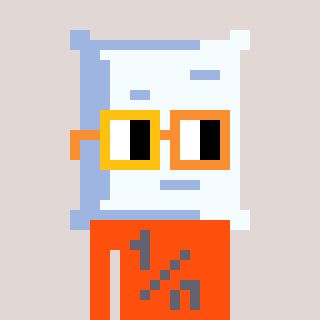
a pixel art character with square yellow and orange glasses, a pillow-shaped head and a orange-colored body on a warm background